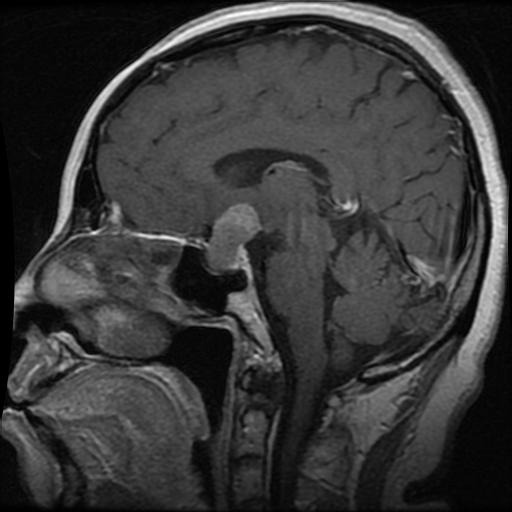
Label: pituitary